Aerial crown-view tile of a tropical tree (Barro Colorado Island, Panama), acquired 20250512:
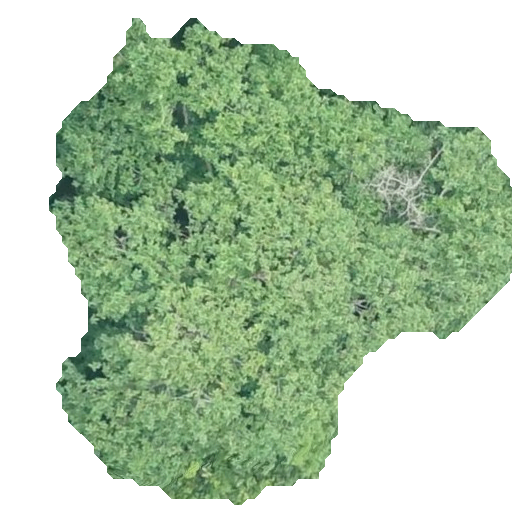
Species: Hieronyma alchorneoides
GBIF accepted scientific name: Hieronyma alchorneoides
Crown area: 221.341 m²